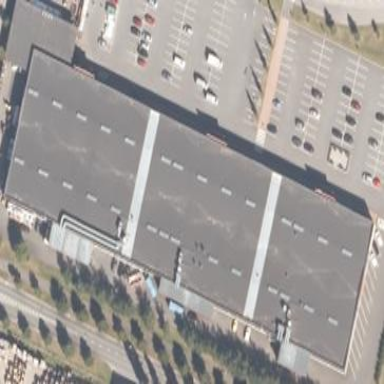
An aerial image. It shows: Retail building.